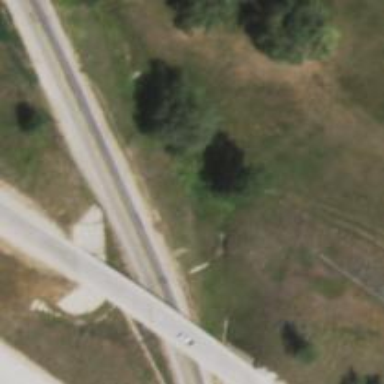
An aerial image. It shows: Rest area on the road.